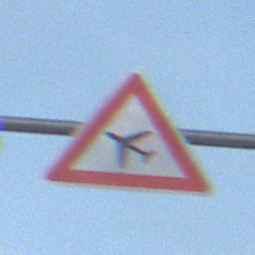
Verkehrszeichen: FlugbetriebRechts
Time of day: SunriseSunset
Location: Outdoor (Beach)
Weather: PartlyCloudy
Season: NotSpecified
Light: Natural